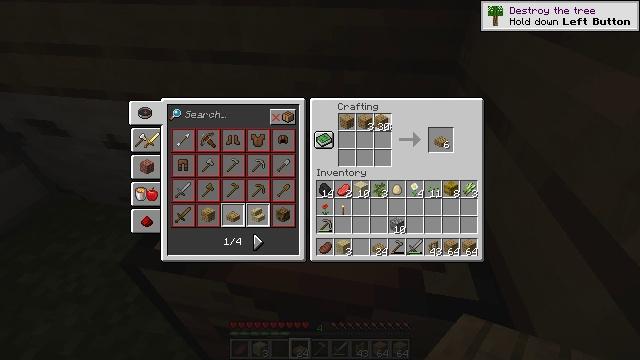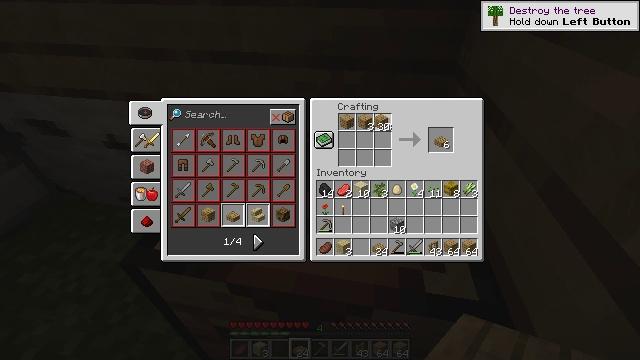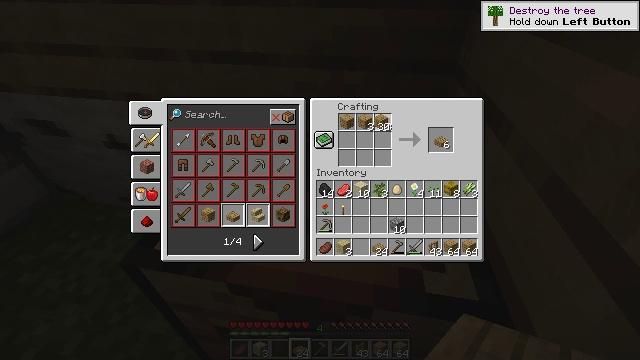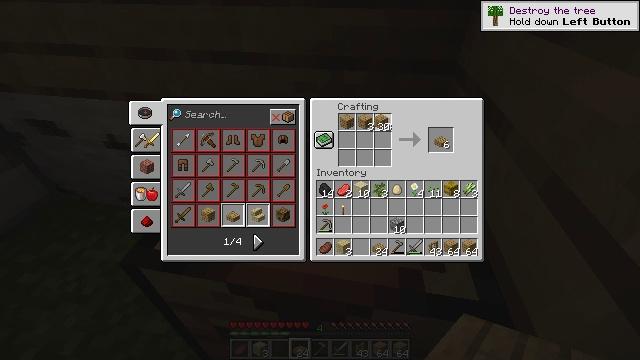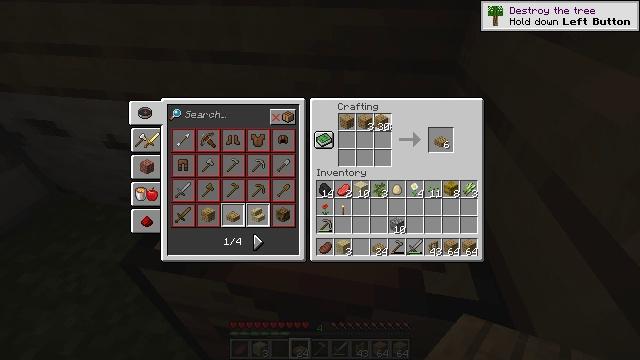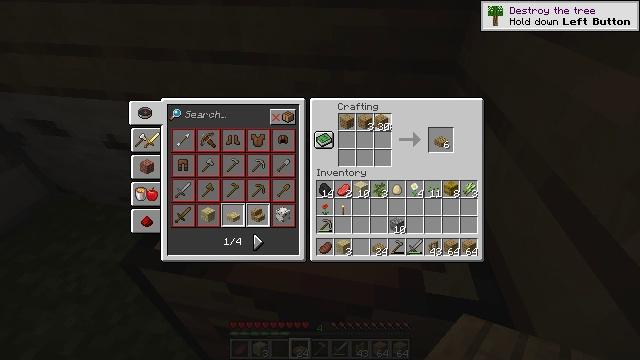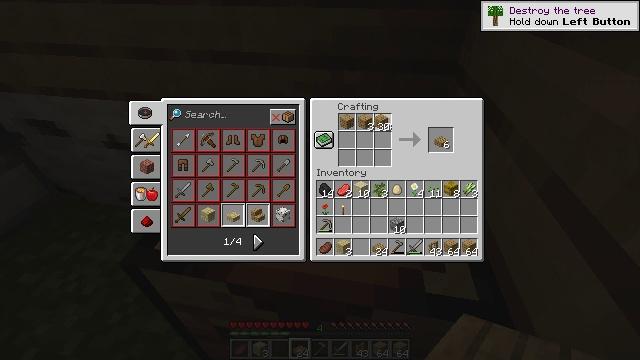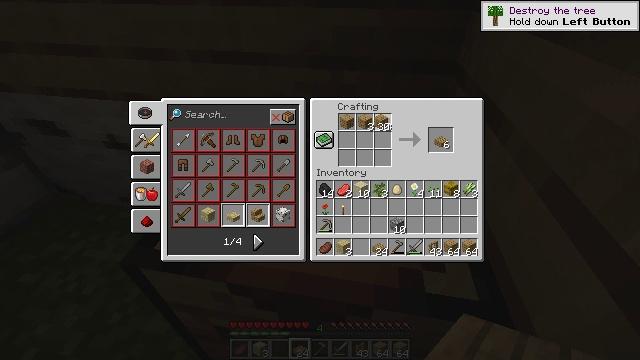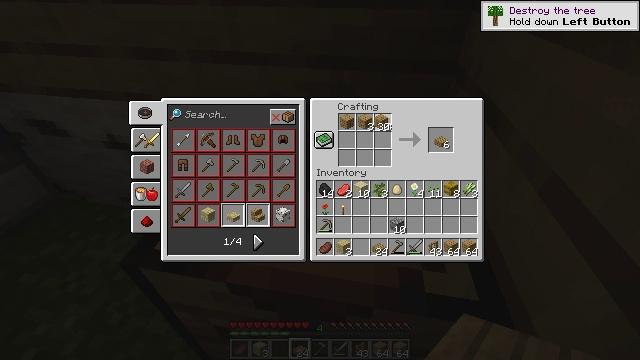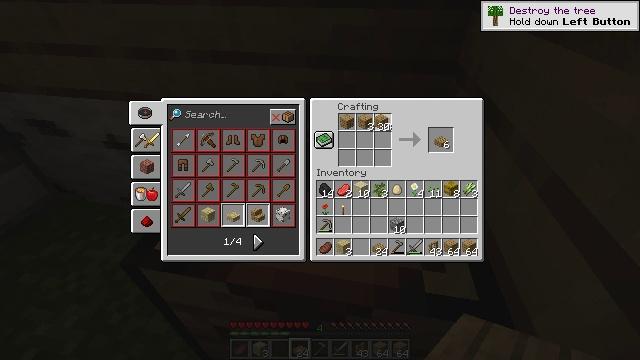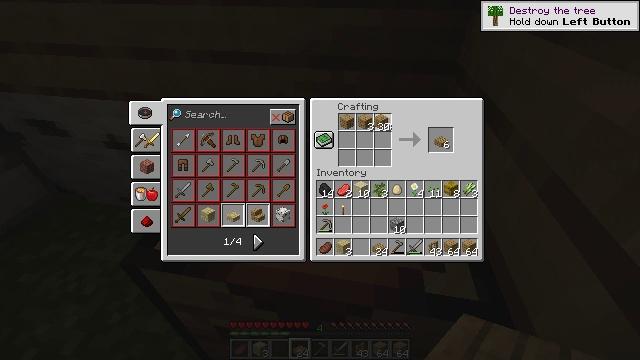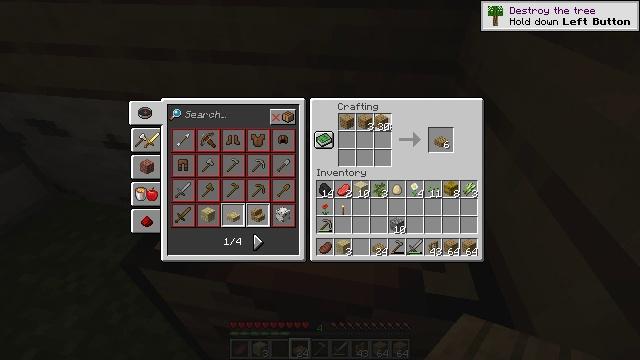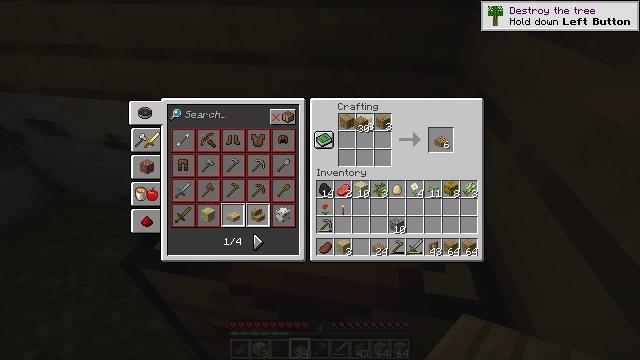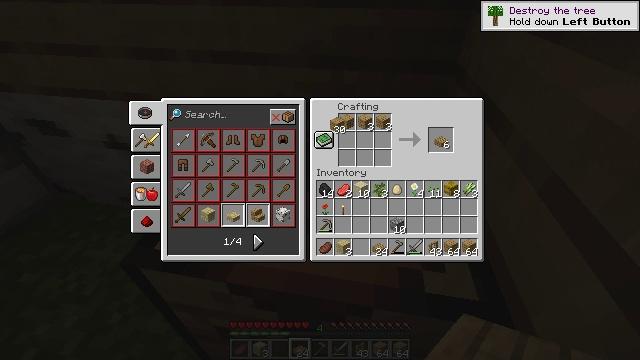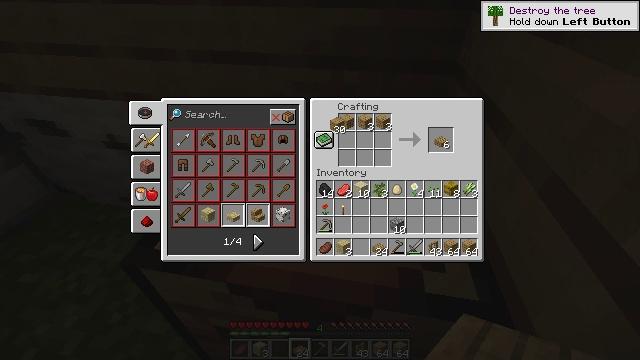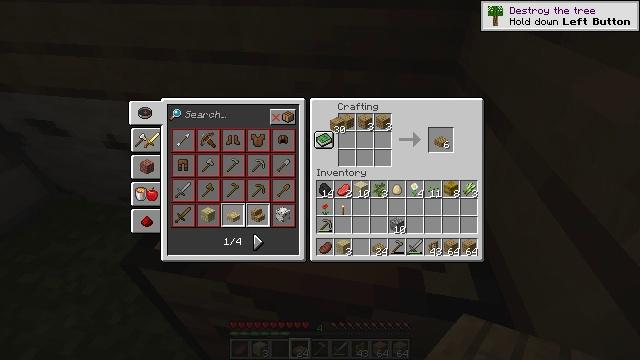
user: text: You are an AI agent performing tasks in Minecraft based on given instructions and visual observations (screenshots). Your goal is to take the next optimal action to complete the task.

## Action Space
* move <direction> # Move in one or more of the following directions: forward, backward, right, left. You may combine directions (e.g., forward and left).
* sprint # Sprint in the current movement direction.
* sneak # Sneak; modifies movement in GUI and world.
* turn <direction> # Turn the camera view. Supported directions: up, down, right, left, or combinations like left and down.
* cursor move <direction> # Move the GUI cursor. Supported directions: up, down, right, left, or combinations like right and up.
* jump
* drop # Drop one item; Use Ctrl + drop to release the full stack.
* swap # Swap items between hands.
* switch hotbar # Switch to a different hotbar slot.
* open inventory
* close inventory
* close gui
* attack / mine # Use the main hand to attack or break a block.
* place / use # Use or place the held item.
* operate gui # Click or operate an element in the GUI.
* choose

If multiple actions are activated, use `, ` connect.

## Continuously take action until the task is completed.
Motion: motion action
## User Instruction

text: Open the crafting grid to craft an oak slab.
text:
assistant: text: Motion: no_op
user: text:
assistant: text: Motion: no_op
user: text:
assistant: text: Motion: no_op
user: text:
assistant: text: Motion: no_op
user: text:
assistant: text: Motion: no_op
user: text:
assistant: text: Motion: no_op
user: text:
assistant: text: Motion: no_op
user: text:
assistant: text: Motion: no_op
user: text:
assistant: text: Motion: no_op
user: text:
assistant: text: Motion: no_op
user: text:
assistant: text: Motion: no_op
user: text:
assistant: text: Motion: cursor move left
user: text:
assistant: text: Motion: cursor move left
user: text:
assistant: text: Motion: no_op
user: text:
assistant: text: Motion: no_op
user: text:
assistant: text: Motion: no_op
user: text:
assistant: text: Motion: no_op
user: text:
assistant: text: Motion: no_op
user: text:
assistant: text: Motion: no_op
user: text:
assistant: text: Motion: no_op
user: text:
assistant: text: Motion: no_op
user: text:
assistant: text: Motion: no_op
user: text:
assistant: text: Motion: no_op
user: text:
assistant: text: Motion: no_op
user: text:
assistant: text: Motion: no_op
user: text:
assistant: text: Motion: no_op
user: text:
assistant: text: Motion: choose
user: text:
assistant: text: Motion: choose
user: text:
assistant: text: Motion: choose
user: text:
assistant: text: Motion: no_op